Current action and preconditions to check: trajectory_clear

Your task: For each precondition in the list above, predict whether it will hold at this action.

Consider the current scene as observed from the mobile robot's camera, and analyze the predicted future states of all dynamic agents (e.g., people, animals, vehicles, or any moving entities) within the NEXT SECOND.

IMPORTANT: Only answer "very likely" if you are absolutely certain—based on strong, clear evidence—that a dynamic agent will violate the precondition in the predicted future state. Do NOT answer "very likely" for unlikely, ambiguous, or low-probability risks.

Ask yourself for each precondition: Is there a high probability, with clear and convincing evidence, that the predicted future states of any dynamic agent will interfere with the predicted future state of the currently executing action within the NEXT SECOND, causing that precondition to fail?

Assess the risk level based on these predictions. Use "likely" or "very likely" if motions create a clear risk of interference.

Use "neutral" or "improbable" if agents are nearby but their predicted paths are clearly diverging or non-conflicting.

Failure Risk Categories: "very improbable", "improbable", "neutral", "likely", "very likely"

Answer Format: Output ONLY the probability_of_failure value from these categories: "very improbable", "improbable", "neutral", "likely", "very likely"

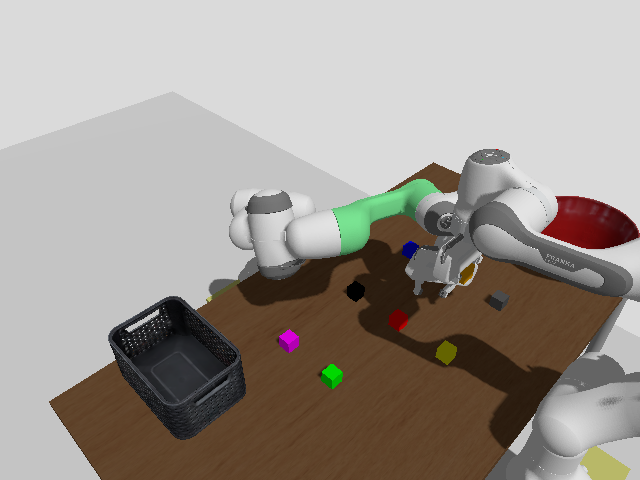

Answer: neutral